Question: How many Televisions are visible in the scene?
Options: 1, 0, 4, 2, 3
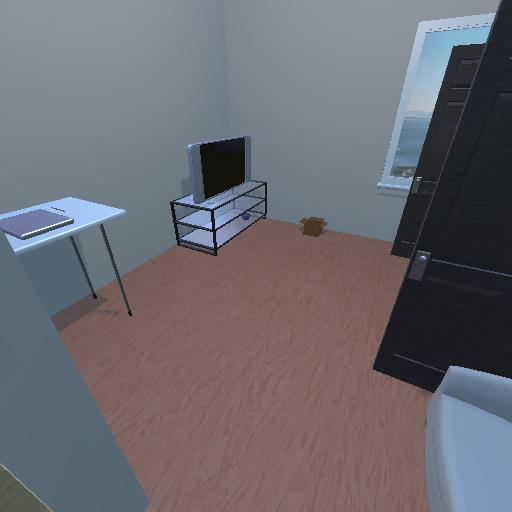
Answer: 1